Question: list product table and product image table --- join query

'''
CREATE TABLE IF NOT EXISTS 'product' (
'p_id' int(10) NOT NULL AUTO_INCREMENT,
'p_names' varchar(50) NOT NULL,
'p_price' int(10) NOT NULL,
'p_description' varchar(100) NOT NULL,
PRIMARY KEY ('p_id')
) ENGINE=InnoDB DEFAULT CHARSET=latin1 AUTO_INCREMENT=8 ;
CREATE TABLE IF NOT EXISTS 'productimage' (
'pimage_id' int(10) NOT NULL AUTO_INCREMENT,
'img' varchar(100) NOT NULL,
'p_id' int(10) NOT NULL,----------------------------foreign Key
PRIMARY KEY ('pimage_id')
) ENGINE=InnoDB DEFAULT CHARSET=latin1 AUTO_INCREMENT=5 ;
'''
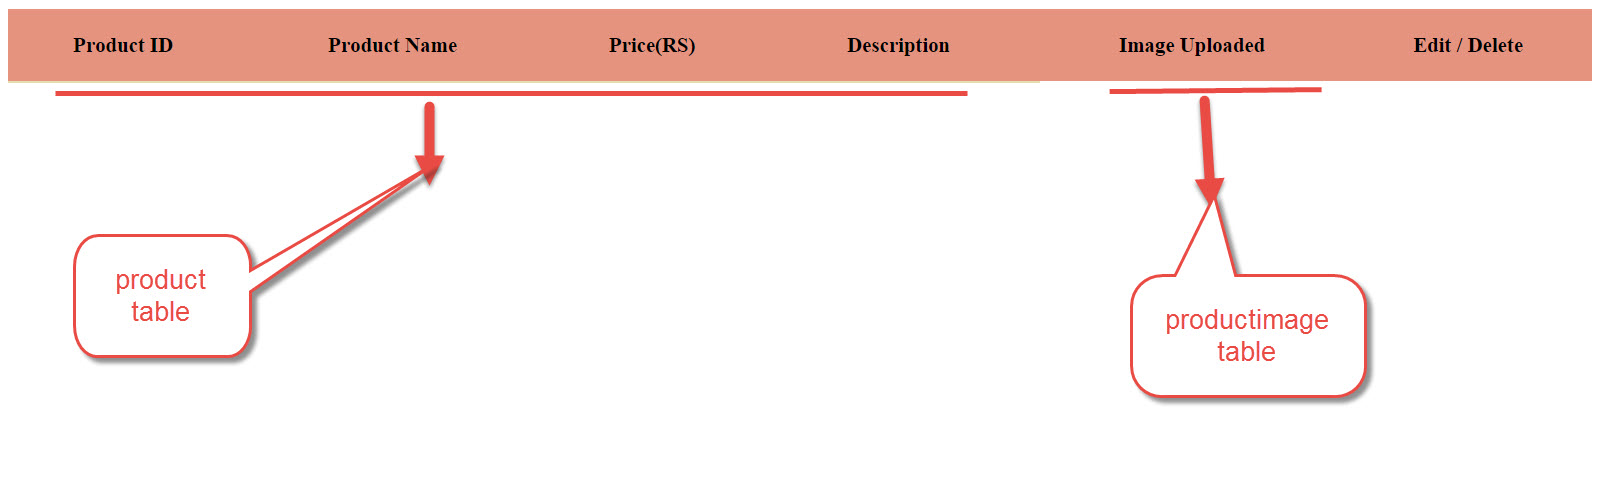
Answer: Your query would look something like this.
'''
Select p.p_id, p_price, p_description, if(isnull(img), 'no', 'yes') as image_uploaded
From product p
Left Join productimage pm
On p.p_id = pm.p_id
'''
The query will join the two tables together on p_id and display yes or no if the image had been uploaded.